Question: Currently I have Parse data, which consists of images, titles, and price.
I want to fetch data and pass it to a UITableView, how would I do that?
Do I query all the data and set it to each UILabel?
Currently I have 4 labels, 1 ImageView and 3 TextLabel
Heres the code for my UITableViewController
'''
class MyTableViewController: UITableViewController {
override func viewDidLoad() {
super.viewDidLoad()
queryProducts()
}
override func didReceiveMemoryWarning() {
super.didReceiveMemoryWarning()
// Dispose of any resources that can be recreated.
}
// MARK: - Table view data source
func queryProducts() {
var query = PFQuery(className:"product")
query.whereKey("playerName", equalTo:"Sean Plott")
query.findObjectsInBackgroundWithBlock {
(objects: [AnyObject]?, error: NSError?) -> Void in
if error == nil {
// The find succeeded.
println("Successfully retrieved \(objects!.count) scores.")
// Do something with the found objects
if let objects = objects as? [PFObject] {
for object in objects {
// What should i put here?
}
}
} else {
// Log details of the failure
println("Error: \(error!) \(error!.userInfo!)")
}
}
}
}
'''
Here is the screenshot of the tableView storyboard

Again How do I pass all the Parse data to the tableView?
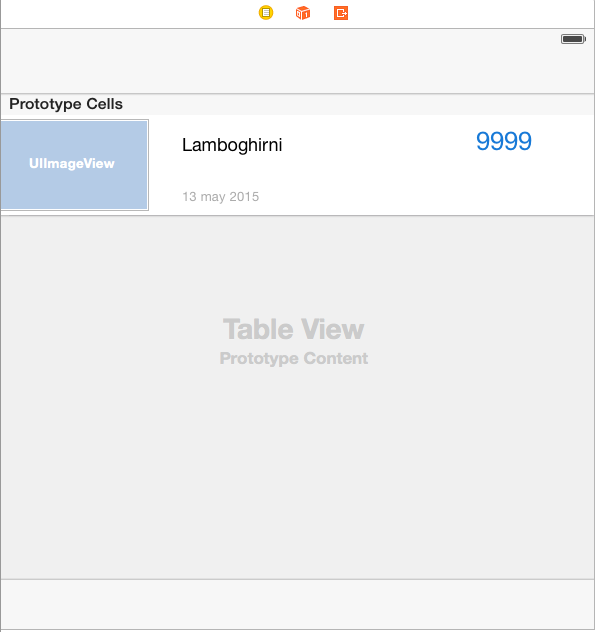
Answer: I guess you are using Parse.com for a back-end data service.
Well it is easy to handle with data in this case,
just extend your TableViewController class from PFQueryTableViewController
'''
class TableViewController: PFQueryTableViewController {
////
}
'''
Then follow those instructions in link below
SWIFT+PARSE data management :
<URL>